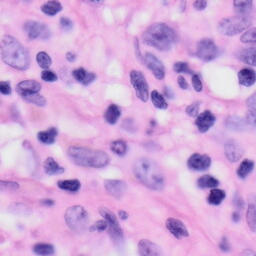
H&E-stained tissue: Skin